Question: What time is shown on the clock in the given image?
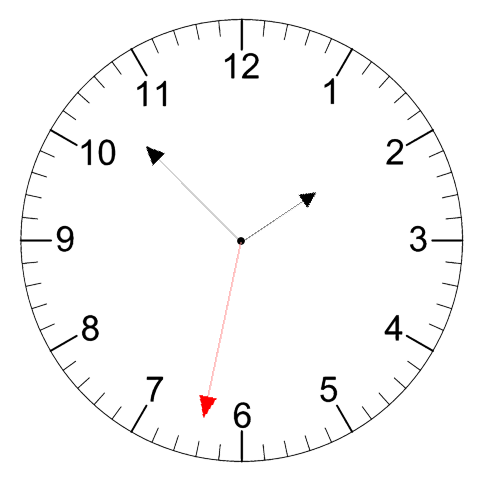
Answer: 01:52:32